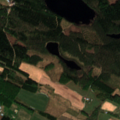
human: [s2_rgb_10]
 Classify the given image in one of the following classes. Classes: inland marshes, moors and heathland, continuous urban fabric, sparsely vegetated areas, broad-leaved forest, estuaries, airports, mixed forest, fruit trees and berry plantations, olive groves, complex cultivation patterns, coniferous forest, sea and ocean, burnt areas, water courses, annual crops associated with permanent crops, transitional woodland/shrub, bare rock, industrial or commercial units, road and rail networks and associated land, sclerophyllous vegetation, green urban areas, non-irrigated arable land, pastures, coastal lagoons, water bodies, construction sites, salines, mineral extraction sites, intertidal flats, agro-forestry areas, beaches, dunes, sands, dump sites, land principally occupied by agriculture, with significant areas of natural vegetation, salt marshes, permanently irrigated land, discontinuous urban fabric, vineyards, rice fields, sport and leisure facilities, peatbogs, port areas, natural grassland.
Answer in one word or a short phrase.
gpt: land principally occupied by agriculture, with significant areas of natural vegetation, coniferous forest, mixed forest